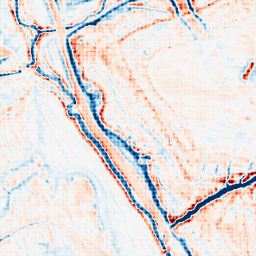
Category: edge_preserving
Decomposition family: bilateral
Decomposition parameters: d: 15
sigma_color: 50
sigma_space: 25
Upsampling method: sinc_hamming
Upsampling parameters: scale: 8
kernel_size: 8
Upsampling scale: 8